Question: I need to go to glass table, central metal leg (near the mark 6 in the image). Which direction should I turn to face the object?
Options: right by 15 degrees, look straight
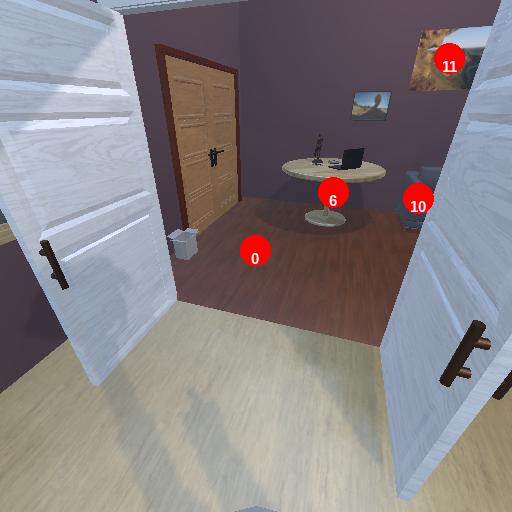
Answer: right by 15 degrees